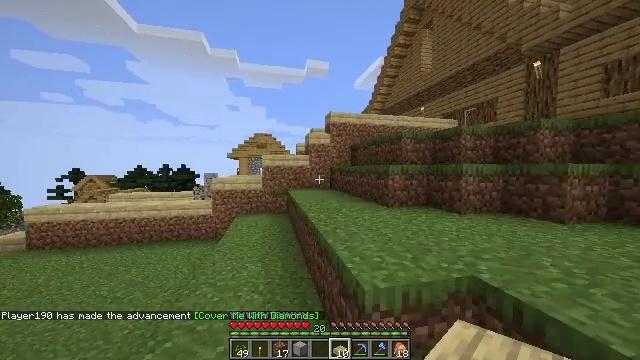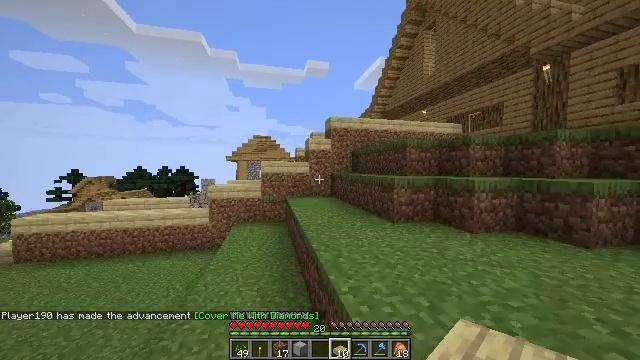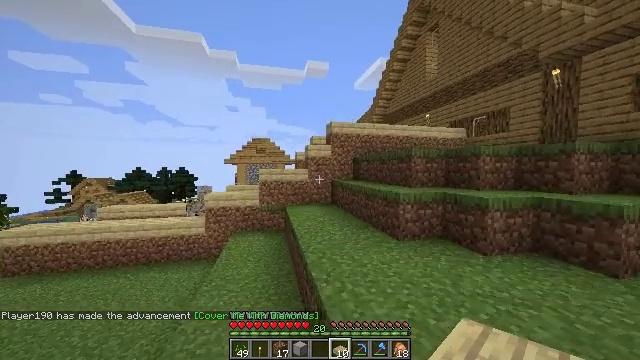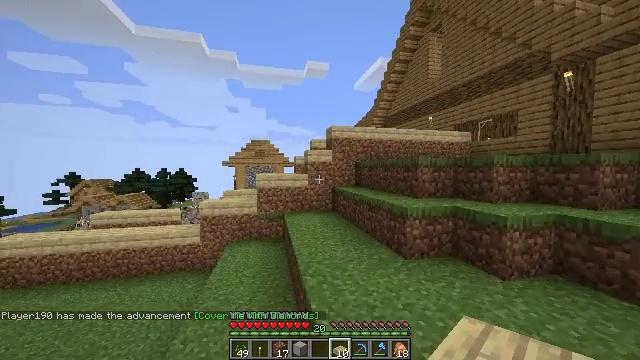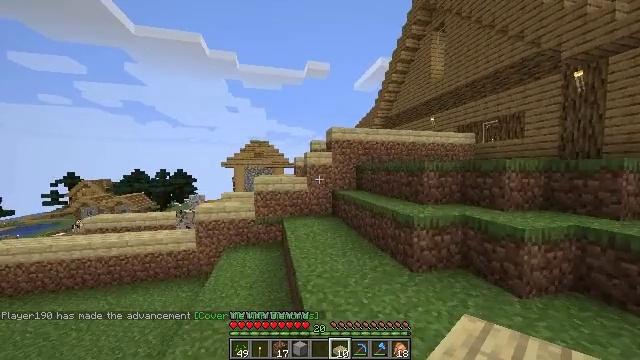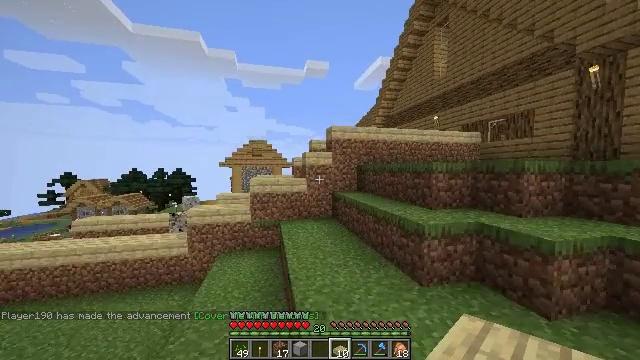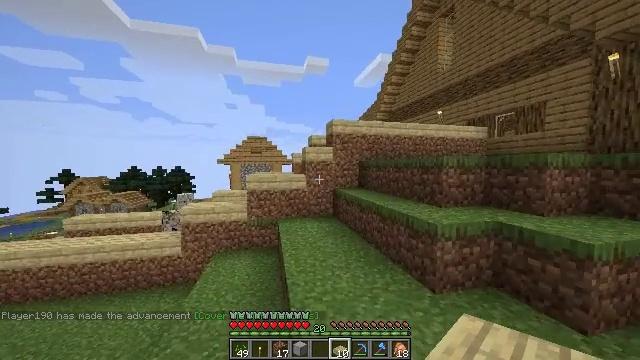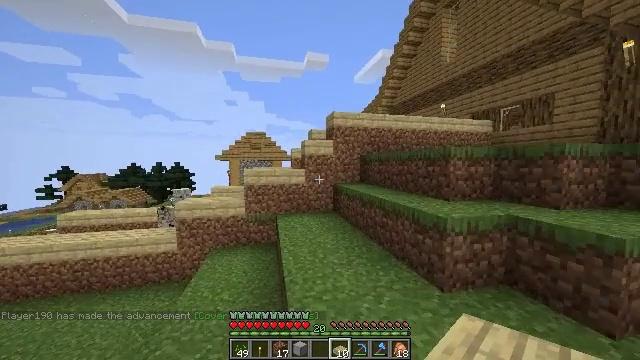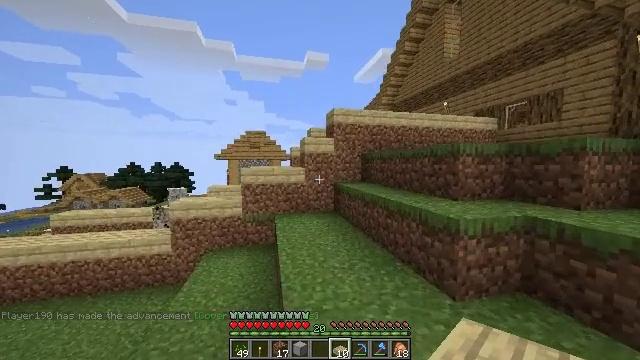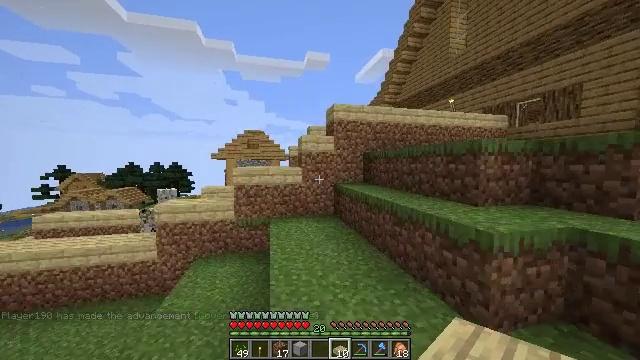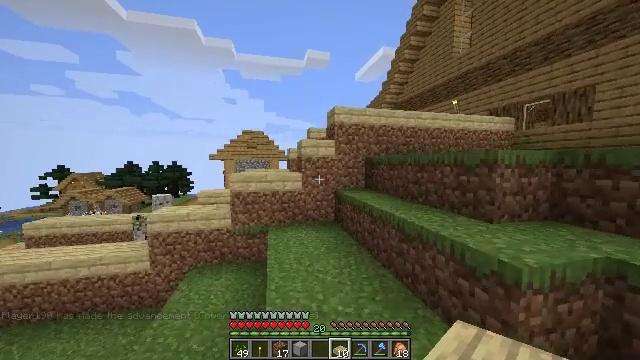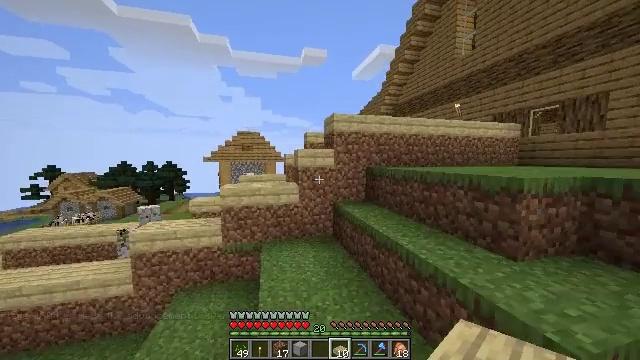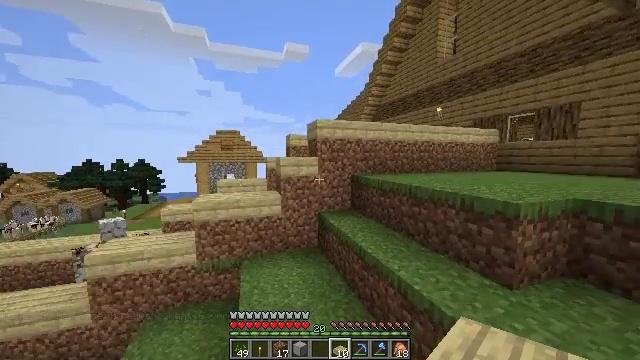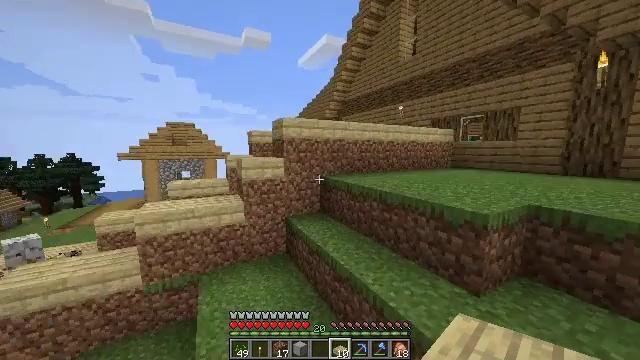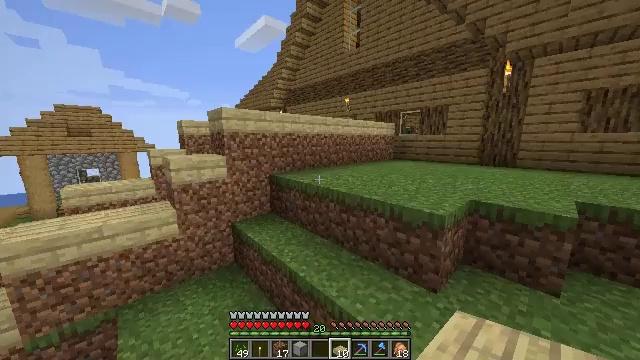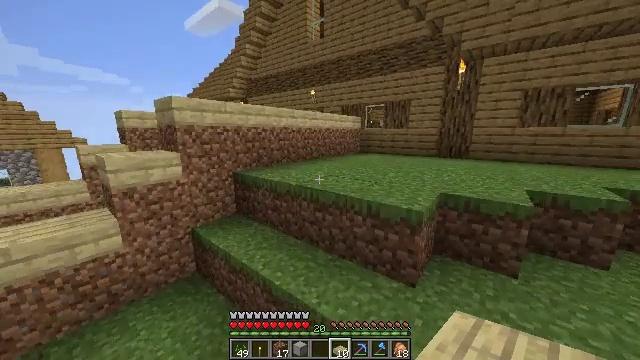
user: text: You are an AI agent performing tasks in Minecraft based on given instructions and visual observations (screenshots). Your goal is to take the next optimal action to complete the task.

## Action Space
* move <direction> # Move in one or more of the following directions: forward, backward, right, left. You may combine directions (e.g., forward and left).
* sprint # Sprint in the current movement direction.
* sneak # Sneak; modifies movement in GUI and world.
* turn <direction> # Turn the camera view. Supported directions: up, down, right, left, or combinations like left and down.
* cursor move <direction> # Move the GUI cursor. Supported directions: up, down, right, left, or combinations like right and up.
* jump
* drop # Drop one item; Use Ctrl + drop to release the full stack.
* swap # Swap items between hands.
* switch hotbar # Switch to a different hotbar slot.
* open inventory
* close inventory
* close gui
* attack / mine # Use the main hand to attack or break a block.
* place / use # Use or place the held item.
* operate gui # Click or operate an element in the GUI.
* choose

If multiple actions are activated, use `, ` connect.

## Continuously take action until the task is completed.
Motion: motion action
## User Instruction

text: craft item air
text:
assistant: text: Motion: move forward, sprint, jump
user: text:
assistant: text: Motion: move forward, sprint, jump
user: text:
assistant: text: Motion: move forward, jump
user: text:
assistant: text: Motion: move forward, jump
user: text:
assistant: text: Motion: move forward, jump
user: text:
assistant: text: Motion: move forward, jump
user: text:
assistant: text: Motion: move forward, jump
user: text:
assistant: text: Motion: move forward, jump
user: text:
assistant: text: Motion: move forward, jump
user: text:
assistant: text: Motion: move forward, jump
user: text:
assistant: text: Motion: move forward, sprint, jump
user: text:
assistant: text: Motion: move forward, sprint, turn right, jump
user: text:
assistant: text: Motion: move forward, sprint, turn right and down, jump
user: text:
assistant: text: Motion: move forward, sprint, turn right and down, jump
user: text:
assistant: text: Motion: move forward, turn right and down, jump
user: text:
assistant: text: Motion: move forward, turn right and down, jump
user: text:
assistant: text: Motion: move forward, jump
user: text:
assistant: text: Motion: move forward, jump
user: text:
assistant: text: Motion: move forward, jump
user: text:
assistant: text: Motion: move forward, jump
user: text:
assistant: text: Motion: move forward, jump
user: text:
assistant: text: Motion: move forward, sprint, jump
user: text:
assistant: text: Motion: move forward, sprint, jump
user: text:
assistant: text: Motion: move forward, sprint, jump
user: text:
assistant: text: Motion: move forward, sprint, turn right, jump
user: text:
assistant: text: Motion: move forward, turn right, jump
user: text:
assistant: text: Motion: move forward, turn right, jump
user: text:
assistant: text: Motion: move forward, turn right, jump
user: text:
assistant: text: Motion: move forward, turn right, jump
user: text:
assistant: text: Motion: move forward, turn right, jump